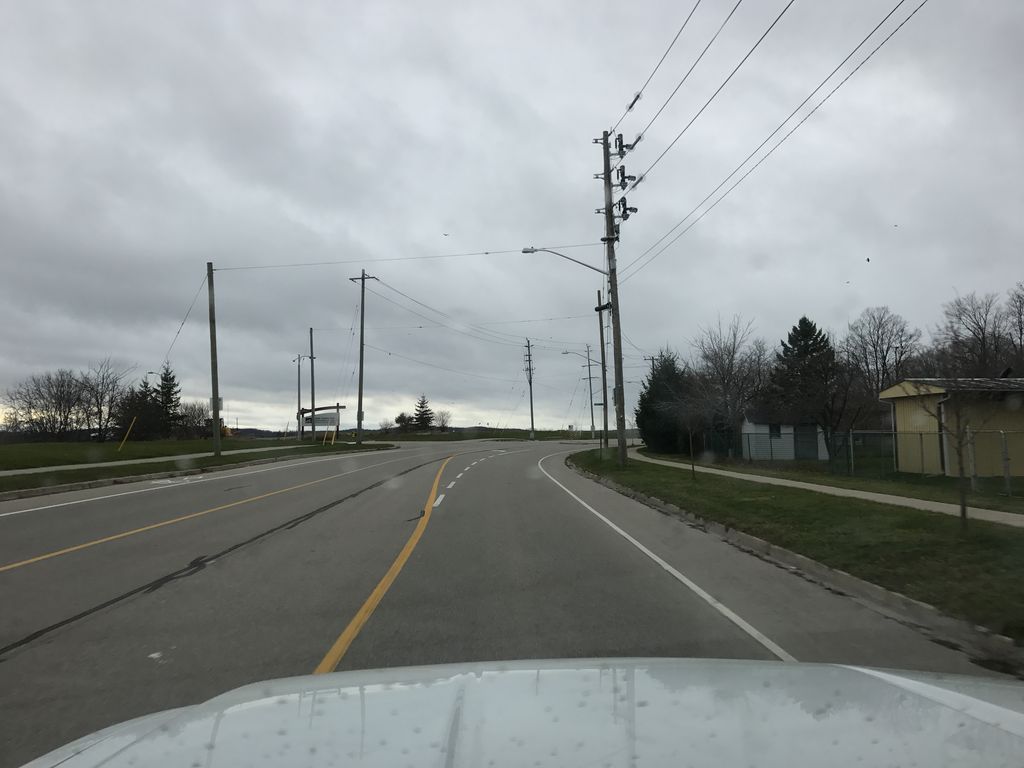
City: kitchener-waterloo